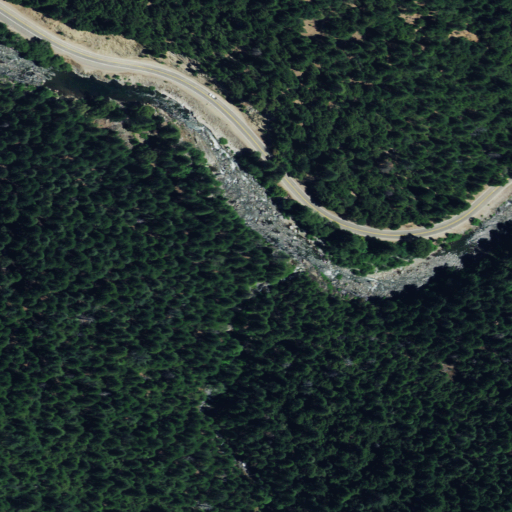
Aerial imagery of valley in California named Negro Canyon containing evergreen forest, open development, medium intensity development, and low intensity development